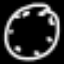
Label: clock